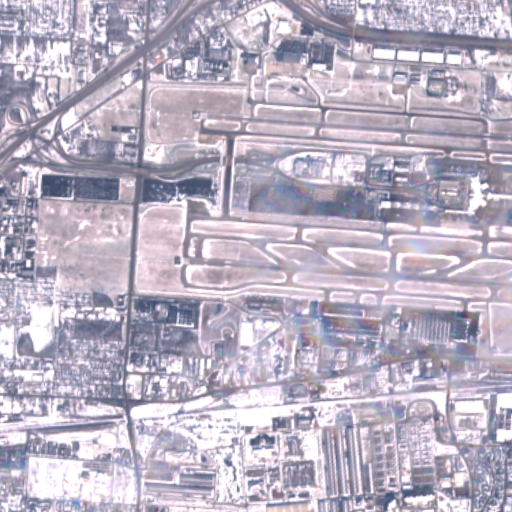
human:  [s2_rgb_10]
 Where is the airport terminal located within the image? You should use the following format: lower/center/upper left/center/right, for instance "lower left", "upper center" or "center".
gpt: The airport terminal is located in the center right of the image.
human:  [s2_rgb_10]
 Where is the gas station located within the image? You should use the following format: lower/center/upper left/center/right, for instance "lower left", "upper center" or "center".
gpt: The gas station is located in the lower right of the image.
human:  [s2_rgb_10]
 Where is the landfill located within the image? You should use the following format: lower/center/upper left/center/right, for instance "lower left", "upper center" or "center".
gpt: The landfill is located in the upper right of the image.
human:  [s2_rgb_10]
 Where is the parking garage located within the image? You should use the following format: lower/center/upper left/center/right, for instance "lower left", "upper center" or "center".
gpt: The parking garage is located in the center right of the image.
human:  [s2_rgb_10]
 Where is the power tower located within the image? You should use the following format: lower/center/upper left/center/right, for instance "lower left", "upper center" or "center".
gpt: The power tower is located in the lower left of the image.
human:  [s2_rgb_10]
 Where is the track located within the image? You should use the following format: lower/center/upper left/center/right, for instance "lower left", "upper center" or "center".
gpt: The track is located in the lower left of the image.
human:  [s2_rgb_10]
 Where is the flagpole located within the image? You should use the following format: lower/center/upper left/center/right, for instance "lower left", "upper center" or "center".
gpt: The flagpole is located in the lower right of the image.
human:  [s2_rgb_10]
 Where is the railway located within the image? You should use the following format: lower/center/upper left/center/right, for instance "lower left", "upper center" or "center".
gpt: The railway is located in the lower of the image.
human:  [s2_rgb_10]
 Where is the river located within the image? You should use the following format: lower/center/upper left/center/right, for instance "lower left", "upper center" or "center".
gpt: The river is located in the right of the image.
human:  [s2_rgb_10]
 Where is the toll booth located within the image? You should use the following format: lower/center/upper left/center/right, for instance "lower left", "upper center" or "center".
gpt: The toll booth is located in the center right of the image.
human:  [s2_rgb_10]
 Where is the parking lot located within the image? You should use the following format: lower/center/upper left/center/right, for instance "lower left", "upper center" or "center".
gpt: There is no parking lot in the image.